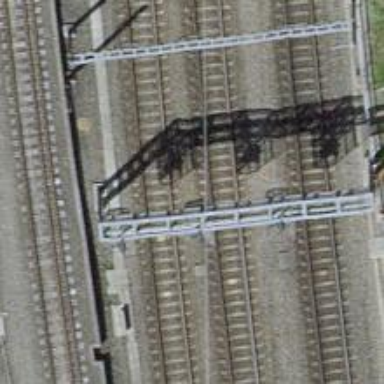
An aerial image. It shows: Railway signal.